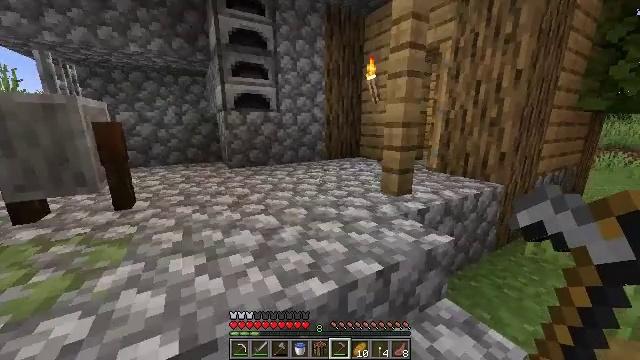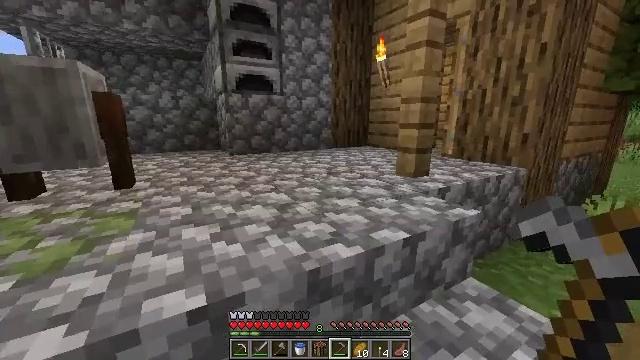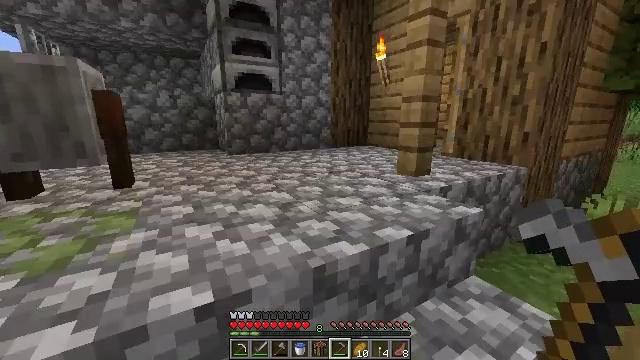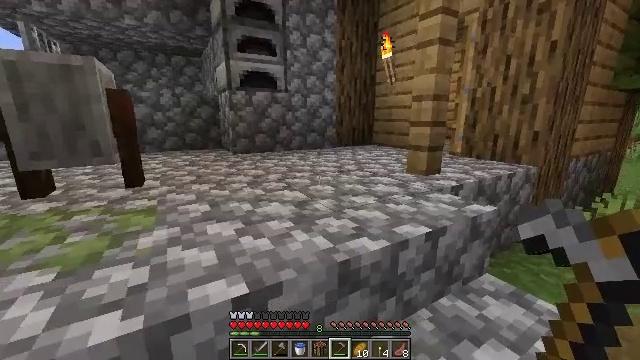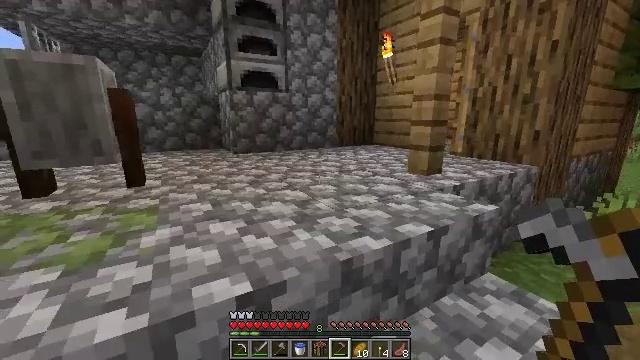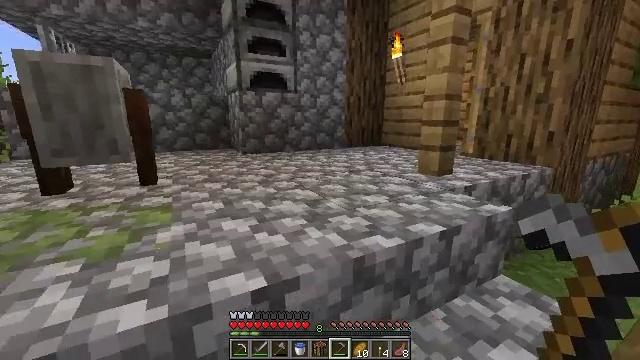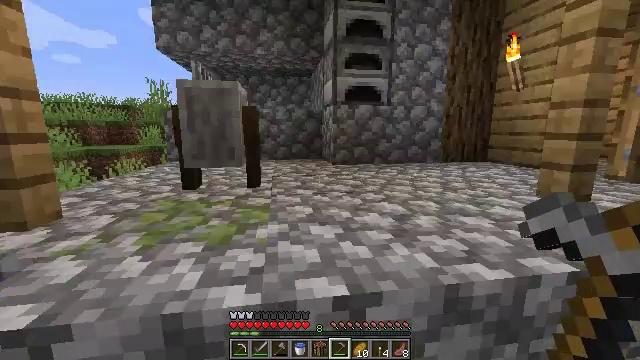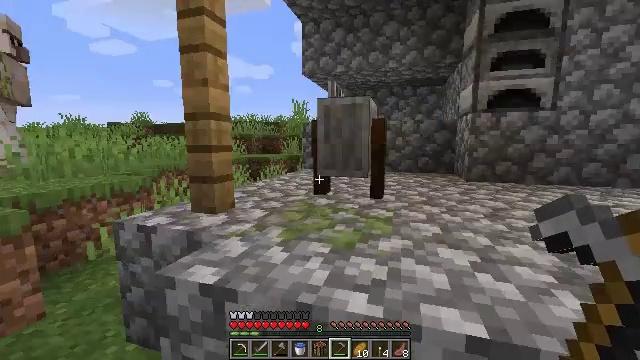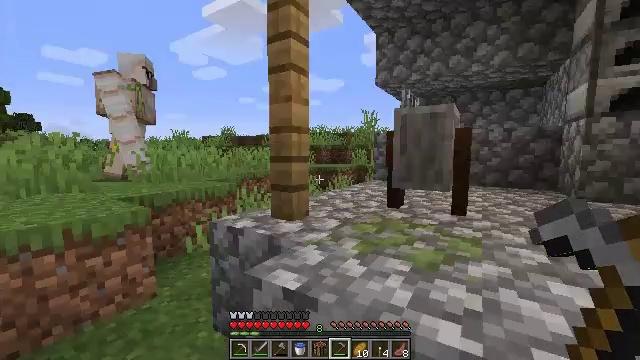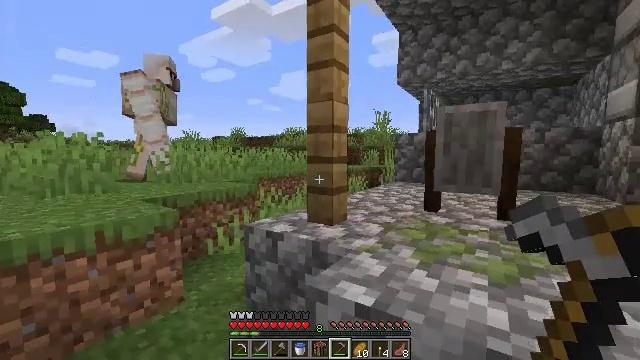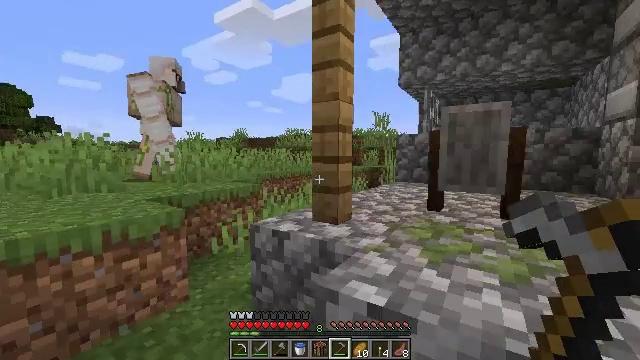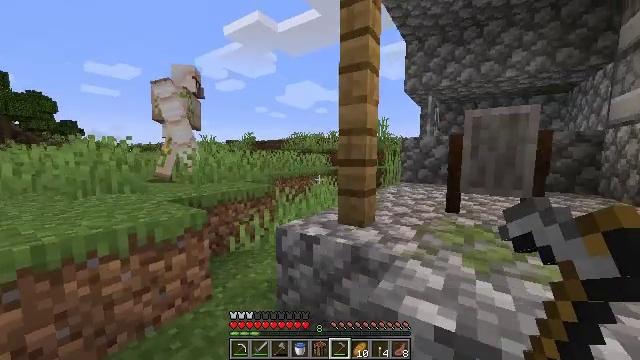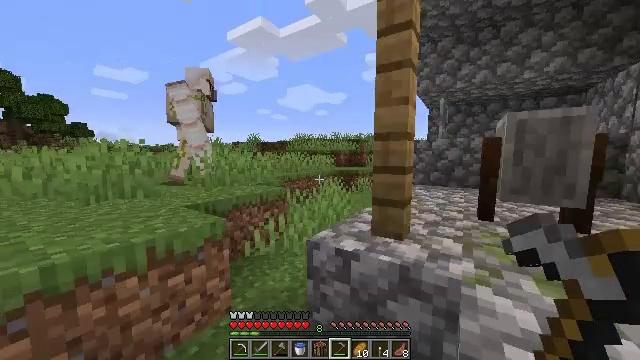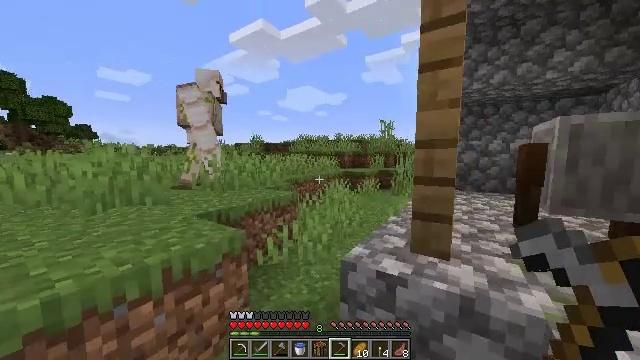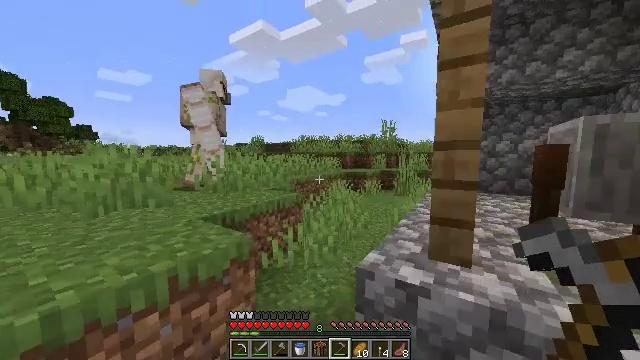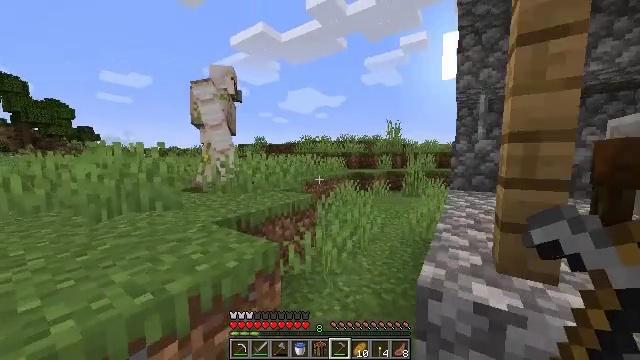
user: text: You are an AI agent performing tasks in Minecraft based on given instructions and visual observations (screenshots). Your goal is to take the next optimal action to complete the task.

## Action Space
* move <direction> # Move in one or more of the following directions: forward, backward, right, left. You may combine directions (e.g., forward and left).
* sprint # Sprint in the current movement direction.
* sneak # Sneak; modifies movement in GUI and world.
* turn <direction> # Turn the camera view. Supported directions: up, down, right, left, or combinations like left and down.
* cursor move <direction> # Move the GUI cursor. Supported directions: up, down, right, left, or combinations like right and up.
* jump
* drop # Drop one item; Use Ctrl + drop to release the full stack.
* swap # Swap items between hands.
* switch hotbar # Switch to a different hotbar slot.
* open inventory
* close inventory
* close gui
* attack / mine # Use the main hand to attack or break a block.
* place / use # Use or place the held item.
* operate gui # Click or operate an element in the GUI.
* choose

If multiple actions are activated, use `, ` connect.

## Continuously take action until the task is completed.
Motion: motion action
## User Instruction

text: Combine ingredients to craft wheat.
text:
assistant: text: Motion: sprint
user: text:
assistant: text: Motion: sprint
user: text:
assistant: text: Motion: sprint
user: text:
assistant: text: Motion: sprint
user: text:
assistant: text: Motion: sprint, turn left
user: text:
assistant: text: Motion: sprint, turn left and up
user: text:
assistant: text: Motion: move left, sprint, turn left and up
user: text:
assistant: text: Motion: move left, sprint, turn left and up
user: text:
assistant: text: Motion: move forward and move left, sprint, turn left
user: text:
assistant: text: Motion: move forward and move left, sprint
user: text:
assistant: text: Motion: move forward and move left, sprint
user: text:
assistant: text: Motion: move forward and move left, sprint
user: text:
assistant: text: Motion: move forward and move left, sprint
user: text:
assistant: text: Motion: move forward and move left, sprint
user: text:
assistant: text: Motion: move forward and move left, sprint
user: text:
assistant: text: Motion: move forward and move left, sprint
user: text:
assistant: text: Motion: move forward and move left, sprint, turn right
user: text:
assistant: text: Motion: move forward and move left, sprint, turn right and down, jump
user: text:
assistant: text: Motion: move forward and move left, sprint, turn right and down, jump
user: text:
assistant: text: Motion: move forward and move left, sprint, turn right and down, jump
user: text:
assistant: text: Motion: move forward and move left, sprint, turn right, jump
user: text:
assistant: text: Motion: move forward and move left, sprint, turn right, jump
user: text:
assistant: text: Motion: move forward and move left, sprint, turn right, jump
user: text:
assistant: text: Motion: move forward and move left, sprint, jump
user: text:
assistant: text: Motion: move forward and move left, sprint, jump
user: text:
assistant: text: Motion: move forward and move left, sprint, jump
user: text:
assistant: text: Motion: move forward and move left, sprint, jump
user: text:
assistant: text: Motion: move forward and move left, sprint, jump
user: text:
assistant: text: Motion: move forward and move left, sprint, turn right, jump
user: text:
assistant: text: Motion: move forward and move left, sprint, turn right, jump